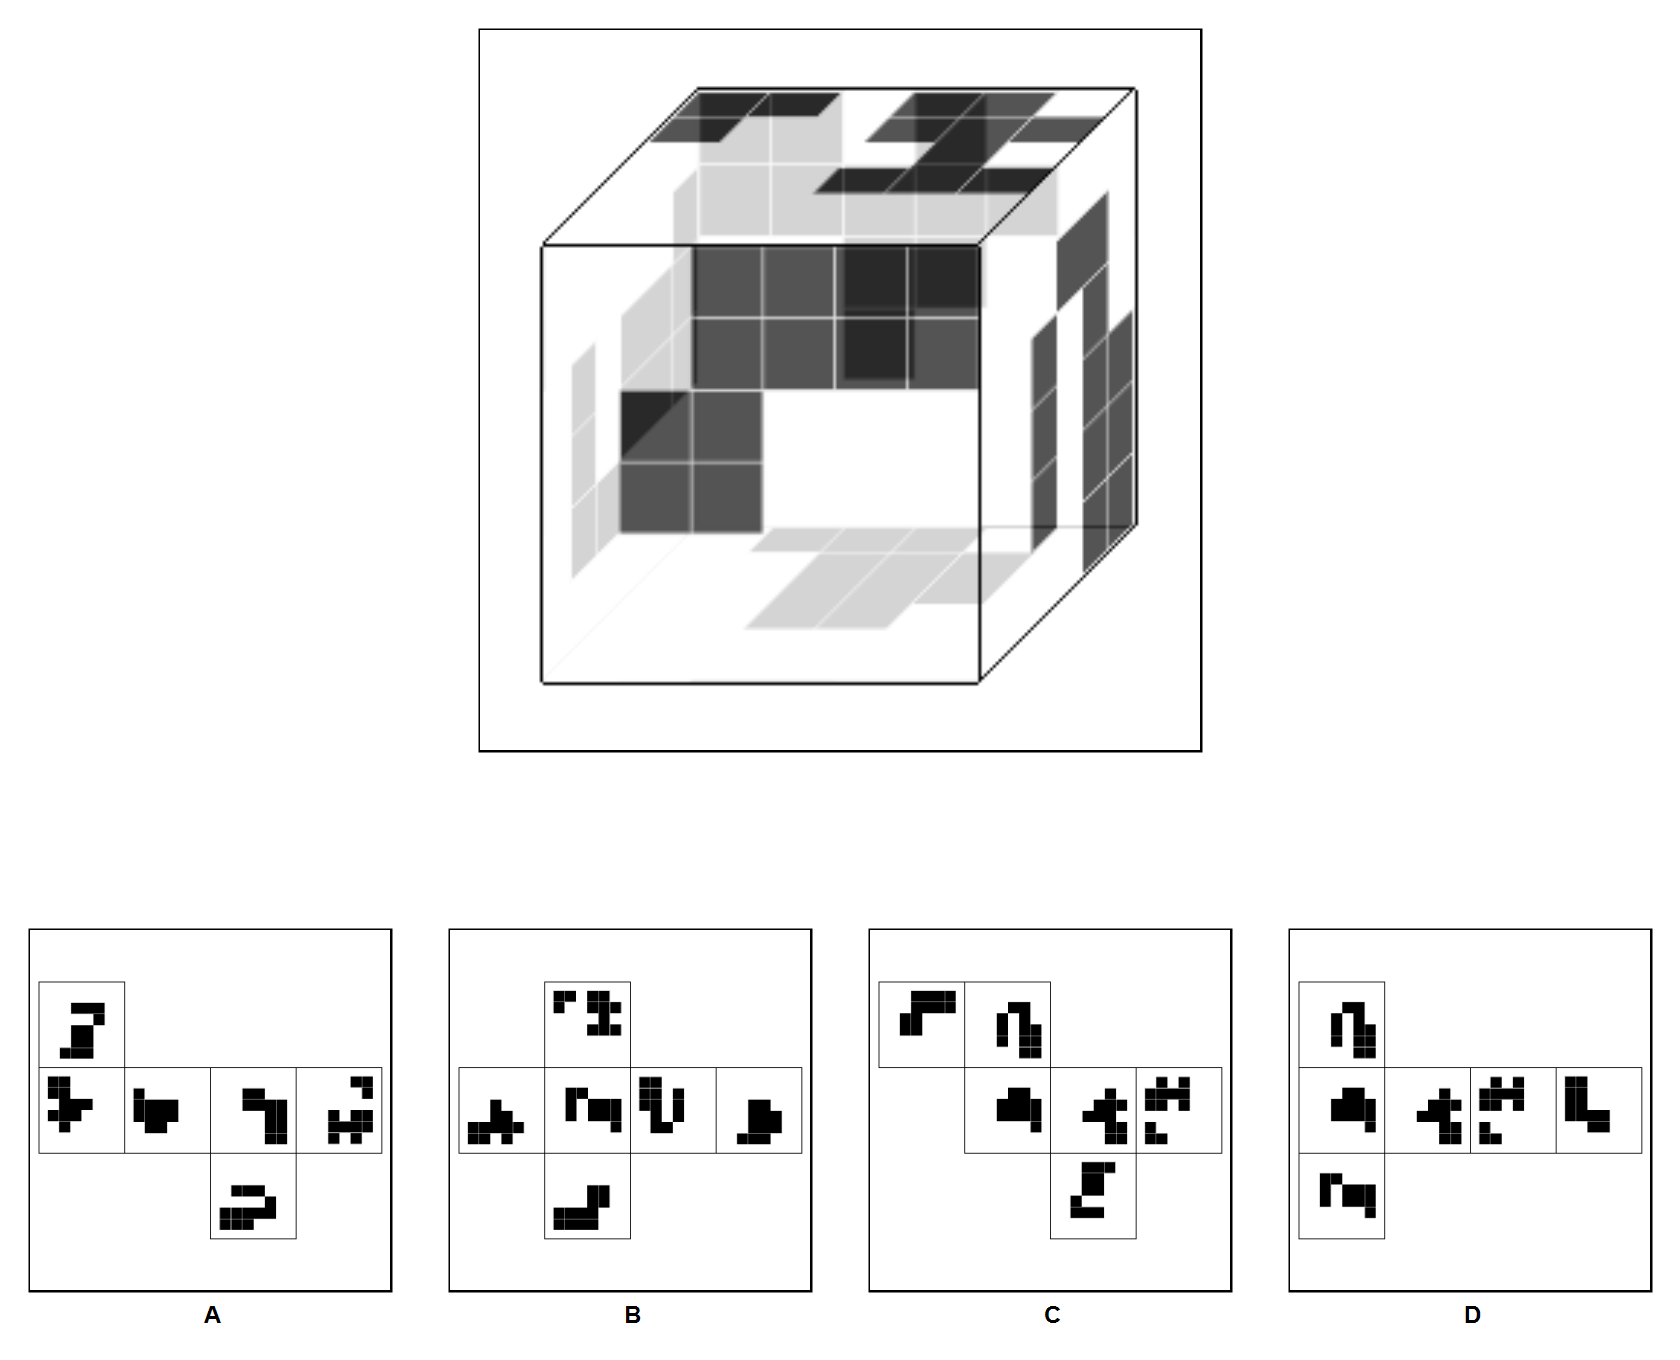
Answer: B